Question: I have a UILabel in a UITableCell, and when I make the label's background transparent, I get these strange ghost characters (see image below), and it looks terrible. Here's my code:
Left:
'''
UILabel *unreadLabel = [[UILabel alloc] initWithFrame:CGRectMake(270, 7, 25, 25)];
unreadLabel.text = [NSString stringWithFormat:@"%d", source.unreadCount];
unreadLabel.textColor = [UIColor colorWithWhite:100.0f/255.0f alpha:1.0];
unreadLabel.font = [UIFont systemFontOfSize:11.0f];
[cell addSubview:unreadLabel];
[unreadLabel release];
'''
Right is the same as the left but with this added:
'''
unreadLabel.backgroundColor = [UIColor colorWithWhite:1.0 alpha:0.0];
'''
UnreadCount is a NSInteger.

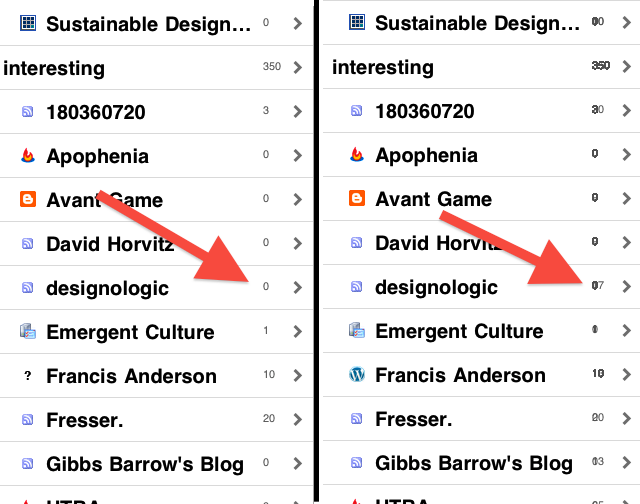
Answer: You're adding a UILabel to the cell every time you use the cell. However, cells are reused, so every time a cell is reused, you're just adding a new label to it. You need to adjust this so you only add a label when you create the cell, and instead just retrieve the already-existing label (perhaps by giving it a tag and using '-viewWithTag:') on subsequent reuses of the cell.